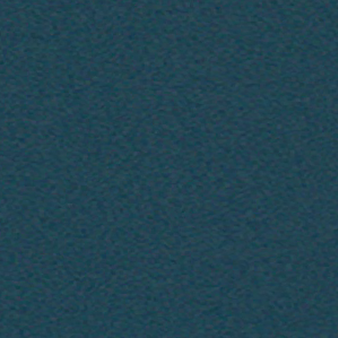
Label: other